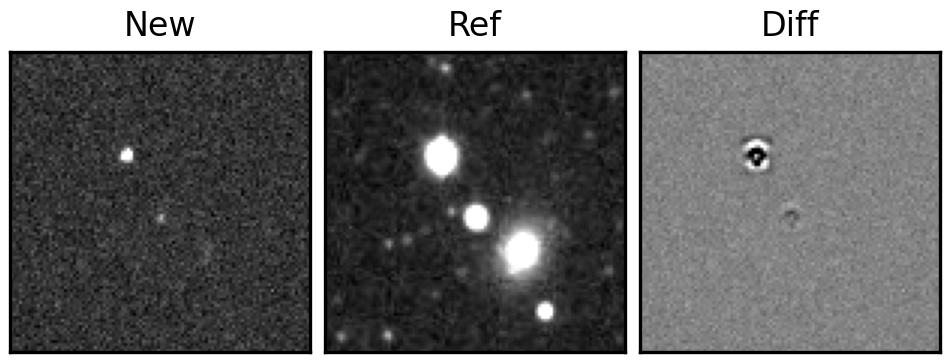
Label: bogus